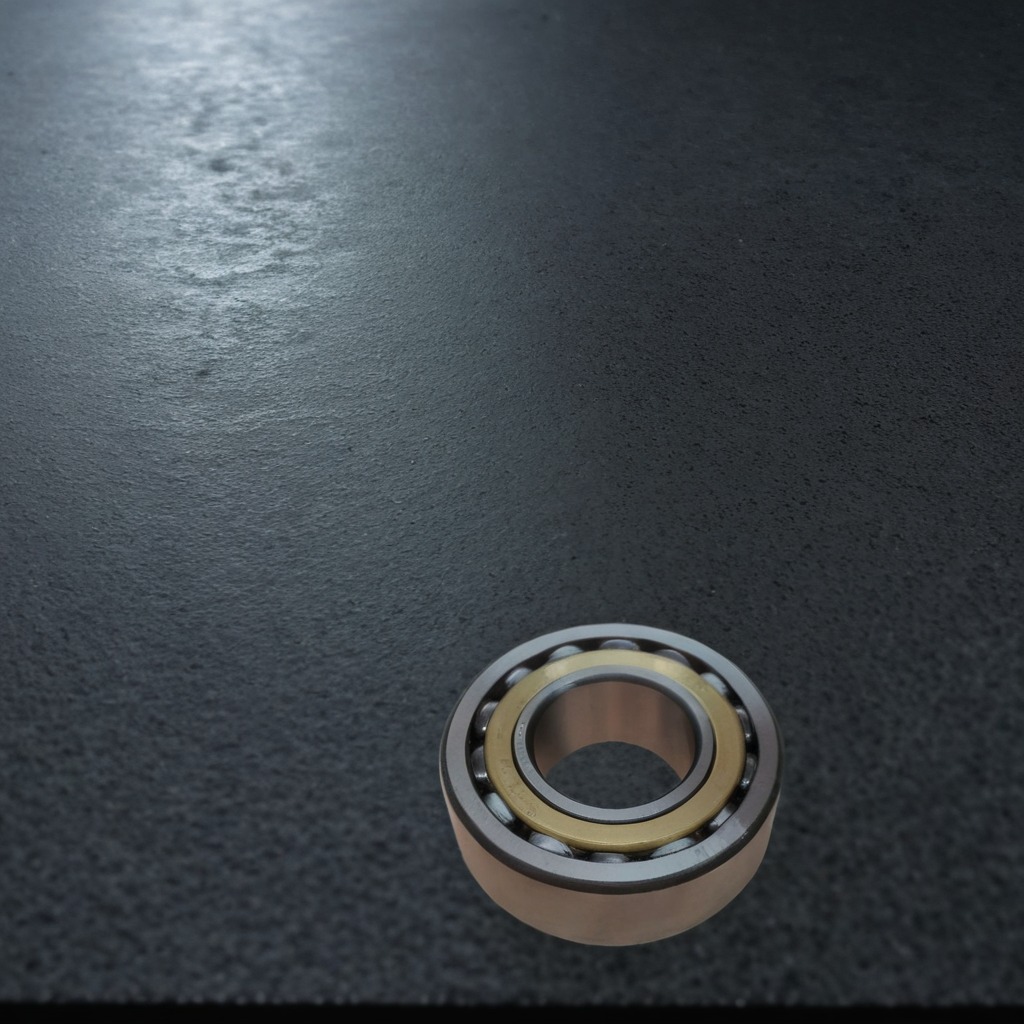
A metal ball bearing is lying on a clean granite table inside a workshop at night dim ambient light soft shadows worn but